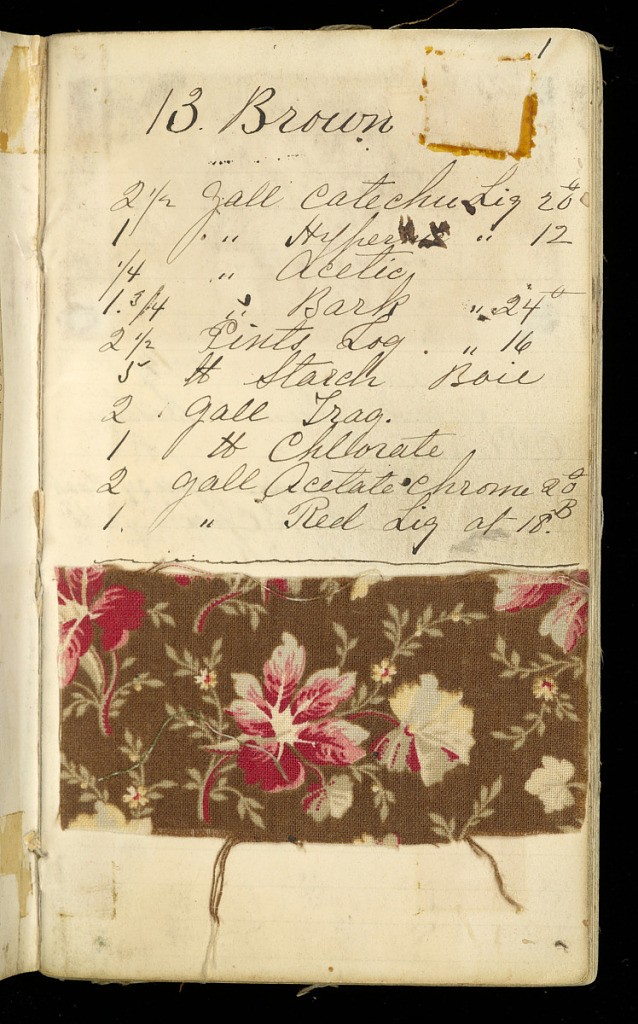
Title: No. 19 Wood Colors Nov. 1882
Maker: Old Pacific Print Works, Lawrence, MA, USA
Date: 1882
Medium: paper and printed cotton textile samples
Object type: printer's sample book
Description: Printed cottons: floral and geometric patterns. Small patterns, mostly browns. Natural and synthetic dyes. 137 samples.